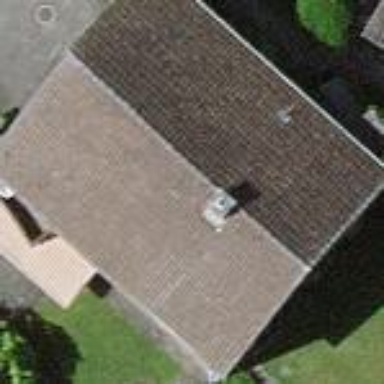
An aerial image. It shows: Simple house.